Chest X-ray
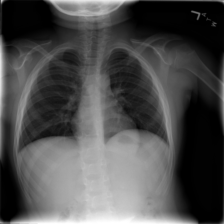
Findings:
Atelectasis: negative
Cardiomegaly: negative
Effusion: negative
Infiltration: positive
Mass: negative
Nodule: negative
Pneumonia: negative
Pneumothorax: negative
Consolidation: negative
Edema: negative
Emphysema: negative
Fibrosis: negative
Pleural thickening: negative
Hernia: negative